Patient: sex M, age 44
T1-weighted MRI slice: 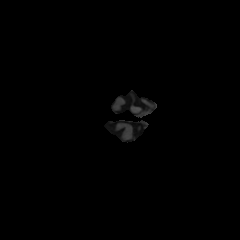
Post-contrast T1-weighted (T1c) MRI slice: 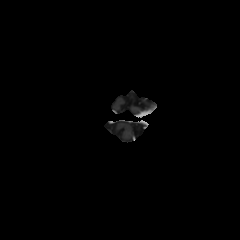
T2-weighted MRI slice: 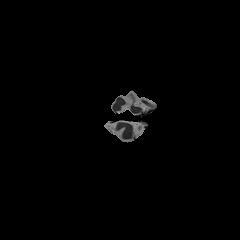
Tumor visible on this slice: no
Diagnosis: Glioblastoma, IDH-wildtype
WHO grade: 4